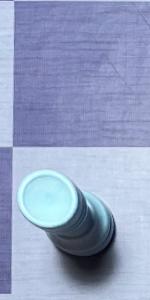
Label: Rook_White